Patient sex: F
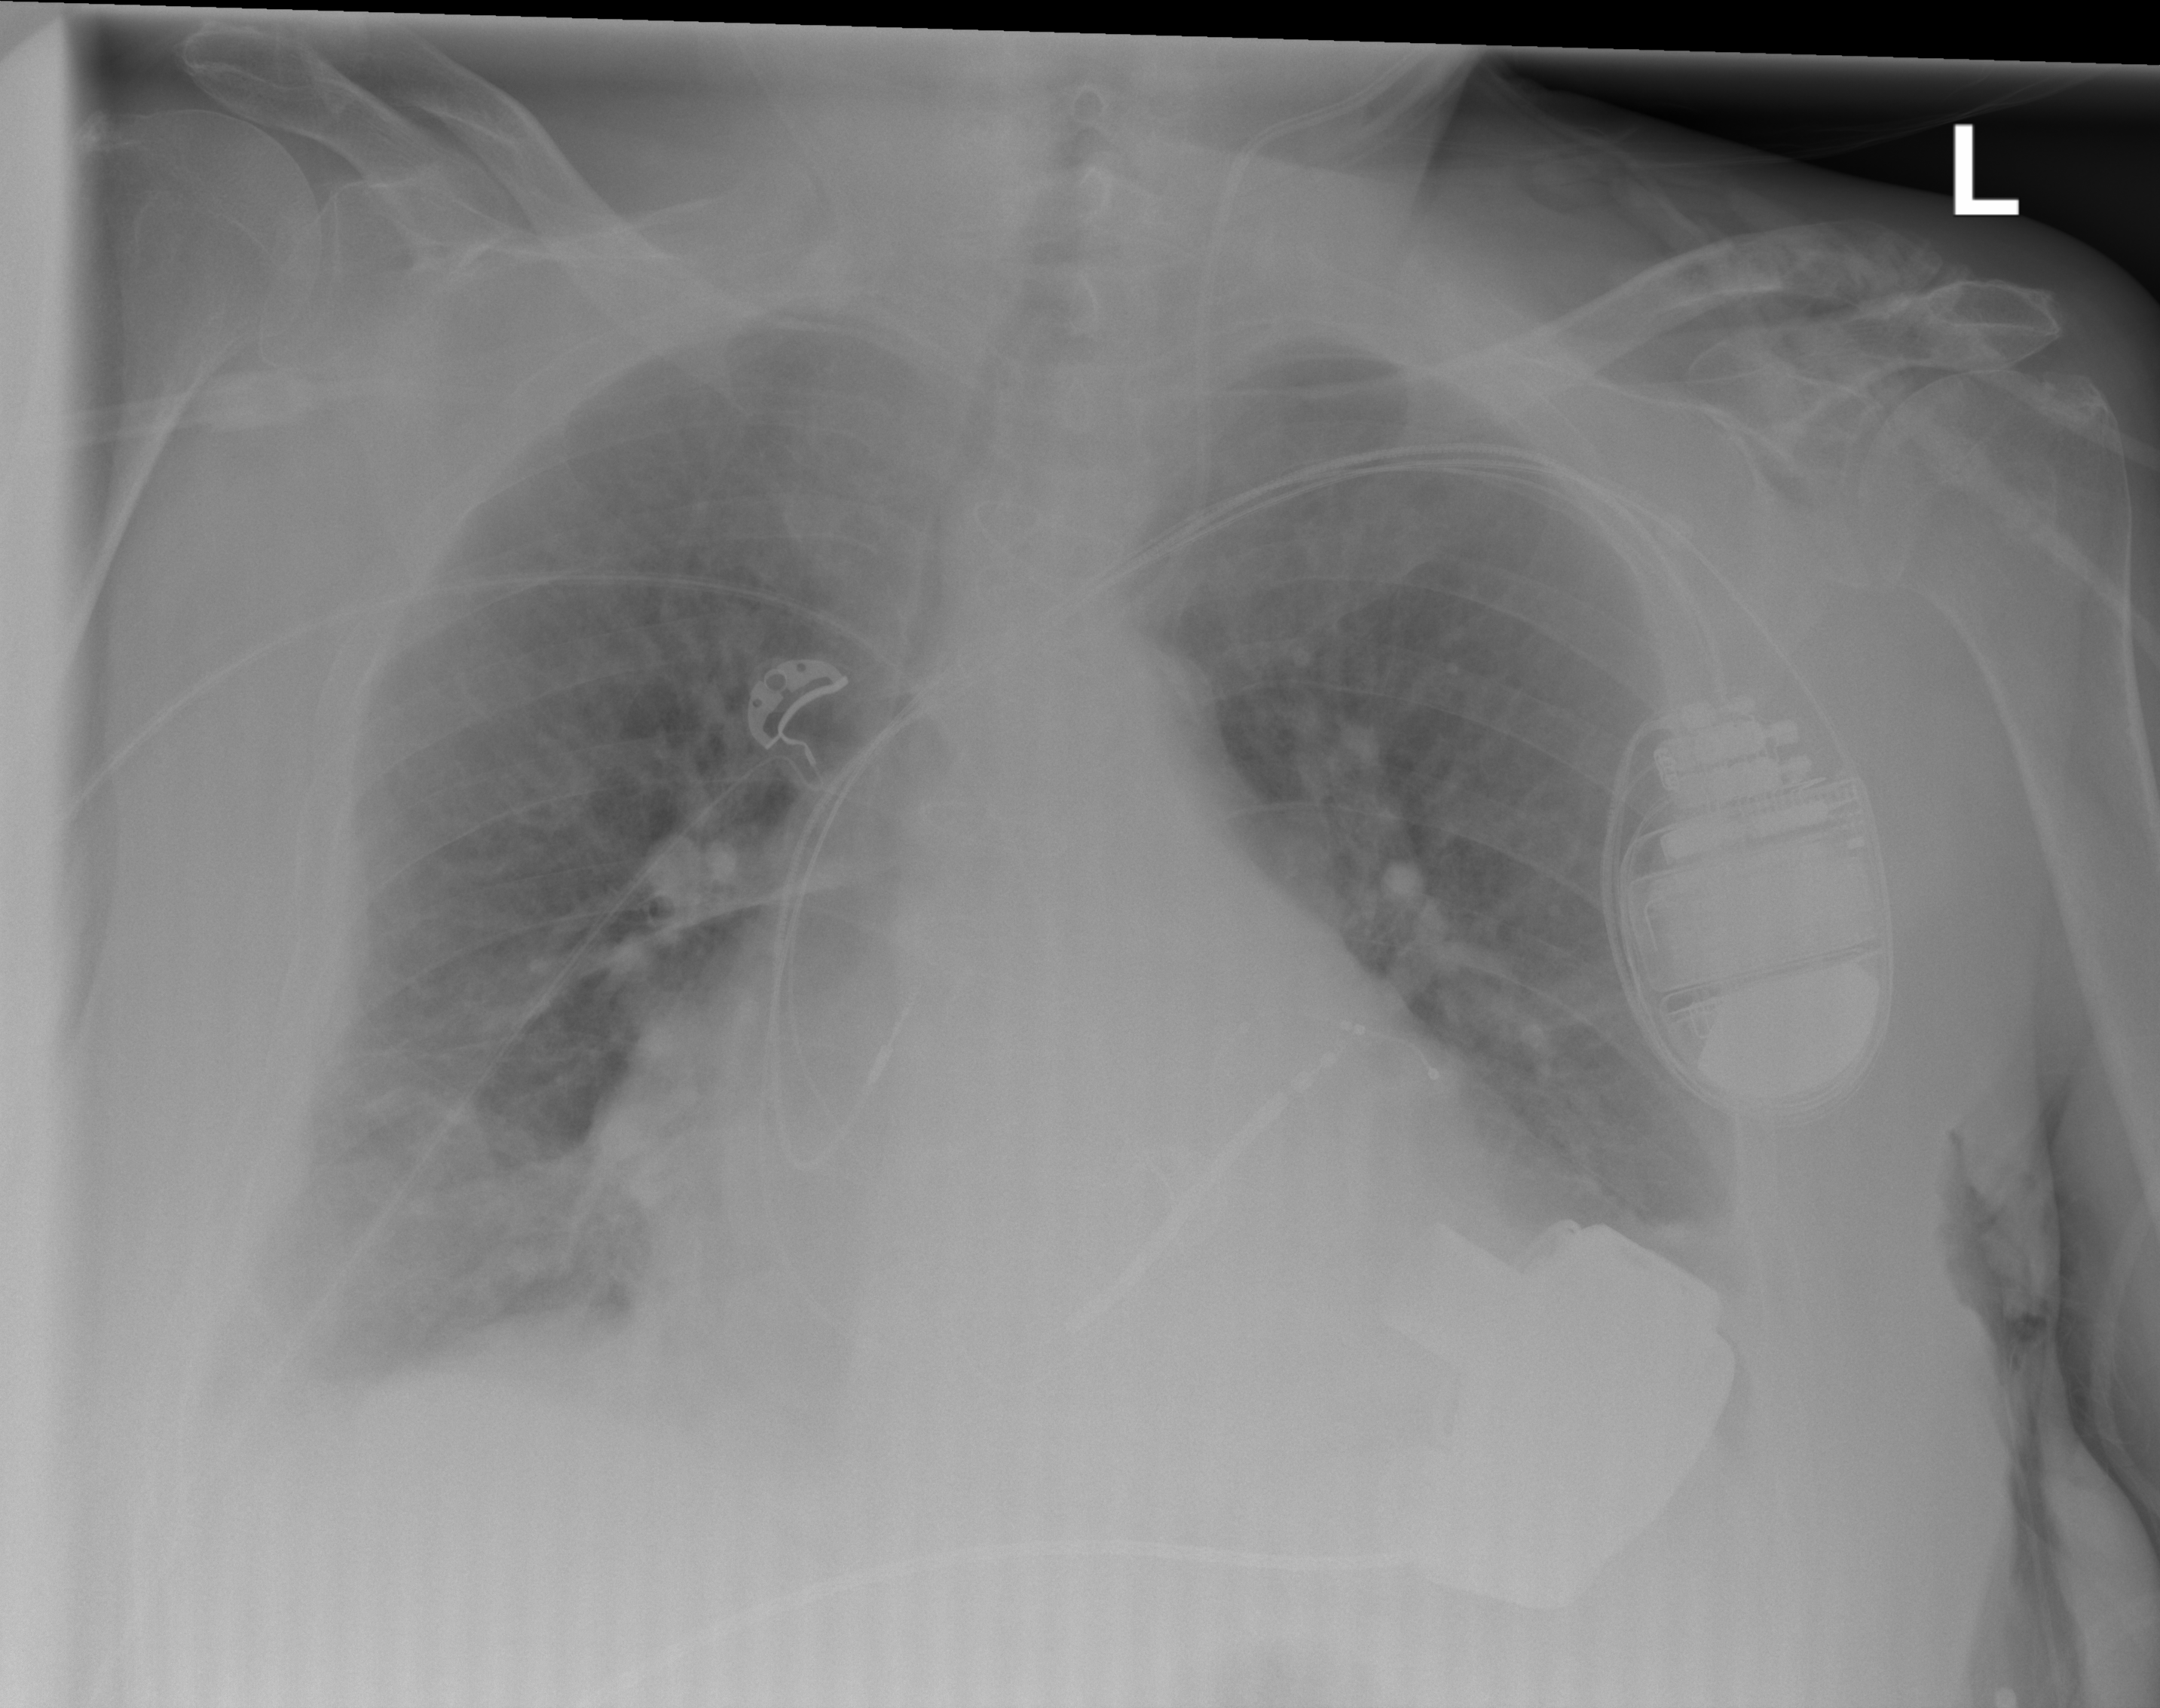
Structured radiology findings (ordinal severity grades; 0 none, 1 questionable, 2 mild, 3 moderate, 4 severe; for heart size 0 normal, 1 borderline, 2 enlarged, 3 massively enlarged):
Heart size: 2
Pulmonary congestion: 2
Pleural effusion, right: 2
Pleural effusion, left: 2
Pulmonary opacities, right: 2
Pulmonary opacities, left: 2
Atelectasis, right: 2
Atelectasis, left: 2